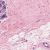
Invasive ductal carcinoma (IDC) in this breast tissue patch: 0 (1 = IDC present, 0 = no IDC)